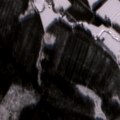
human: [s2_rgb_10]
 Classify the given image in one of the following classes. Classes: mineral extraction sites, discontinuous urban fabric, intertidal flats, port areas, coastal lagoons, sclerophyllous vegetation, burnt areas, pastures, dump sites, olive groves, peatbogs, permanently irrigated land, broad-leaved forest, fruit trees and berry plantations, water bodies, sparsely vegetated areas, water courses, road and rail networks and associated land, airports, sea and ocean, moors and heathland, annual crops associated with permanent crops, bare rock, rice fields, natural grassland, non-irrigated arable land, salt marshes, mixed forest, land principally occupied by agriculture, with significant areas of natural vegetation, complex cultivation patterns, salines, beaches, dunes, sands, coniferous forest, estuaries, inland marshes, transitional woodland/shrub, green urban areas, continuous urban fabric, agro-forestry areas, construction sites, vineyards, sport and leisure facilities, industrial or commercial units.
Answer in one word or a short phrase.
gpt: land principally occupied by agriculture, with significant areas of natural vegetation, coniferous forest, mixed forest